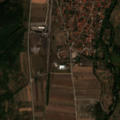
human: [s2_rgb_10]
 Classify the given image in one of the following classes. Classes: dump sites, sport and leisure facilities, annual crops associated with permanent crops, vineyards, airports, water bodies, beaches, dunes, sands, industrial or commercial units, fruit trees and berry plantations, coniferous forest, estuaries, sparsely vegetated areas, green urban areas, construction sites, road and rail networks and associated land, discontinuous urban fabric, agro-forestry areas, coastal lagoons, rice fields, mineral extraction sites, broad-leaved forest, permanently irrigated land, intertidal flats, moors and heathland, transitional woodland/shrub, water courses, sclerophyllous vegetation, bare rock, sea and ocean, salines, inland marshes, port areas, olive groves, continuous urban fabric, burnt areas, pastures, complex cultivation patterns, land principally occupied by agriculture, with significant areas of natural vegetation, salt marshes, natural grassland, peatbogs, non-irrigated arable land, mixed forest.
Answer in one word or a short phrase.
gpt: discontinuous urban fabric, non-irrigated arable land, complex cultivation patterns, land principally occupied by agriculture, with significant areas of natural vegetation, mixed forest, transitional woodland/shrub